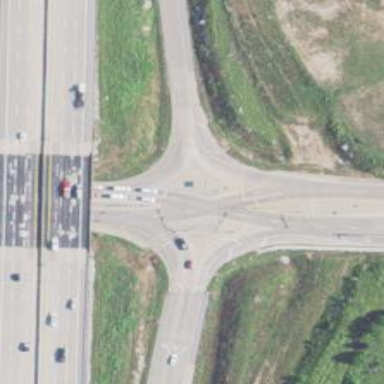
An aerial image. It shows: Motorway link at diverging diamond interchange (DDI) junction.